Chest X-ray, PA view. Patient: 67 years old, sex F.
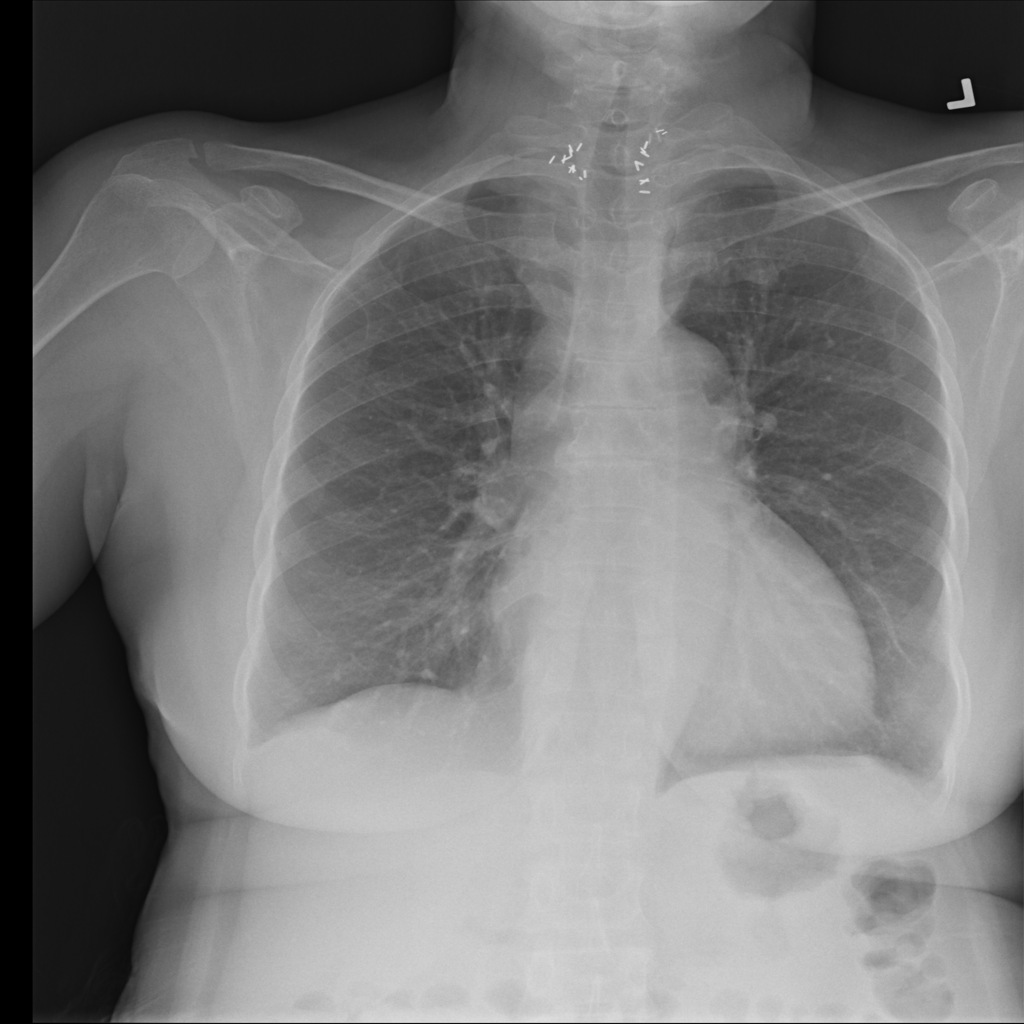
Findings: Cardiomegaly, Mass